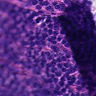
Metastatic tissue present: no